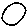
Label: circle